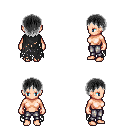
a pixel art fantasy rpg character, female body template, human, light skin, black tattered cape, metal pants, gray plain hairstyle, four views (front, back, left, right), 2x2 character sprite sheet, small pixel art, hard edges, no anti-aliasing